Question: I know you can insert a hyphen for a blank cells, but I can't insert a hyphen for multiple cells that are blank. Excel does not seem to have a feature for that, but has one for one blank cell.
Can someone please help me? Any help would be appreciated.

(I put the hyphens manually just as an example)
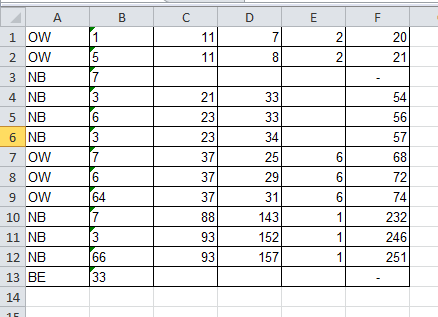
Answer: Select fields, press 'CTRL+G' (goto) 'Special', select 'Blanks', type '-' then press 'CTRL+ENTER'.
As OP clarified that Column F is a formula, try this:
'=IF(SUM(C2:E2)=0,"-",SUM(C2:E2))'